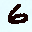
Label: 6